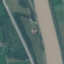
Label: River